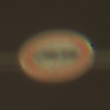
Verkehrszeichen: VerbotLastkraftwagenMitAnhaenger
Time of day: Night
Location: Outdoor (Urban)
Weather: Overcast
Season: NotSpecified
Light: Artificial